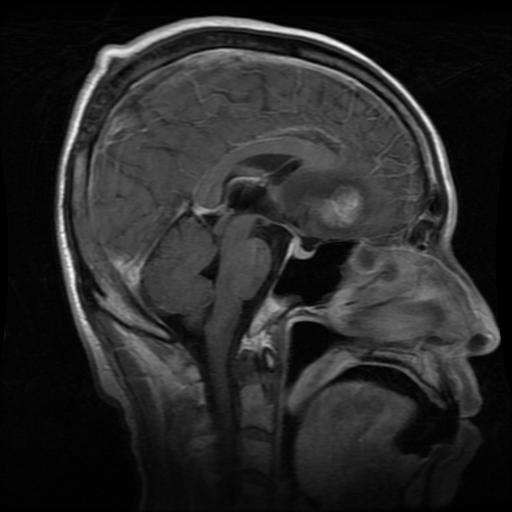
Label: meningioma